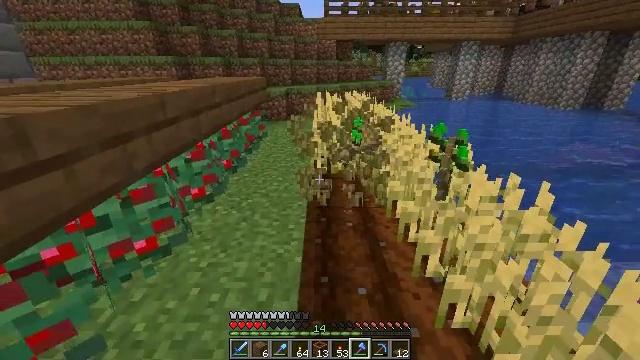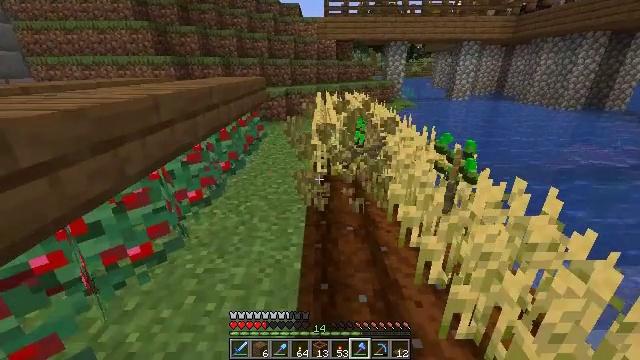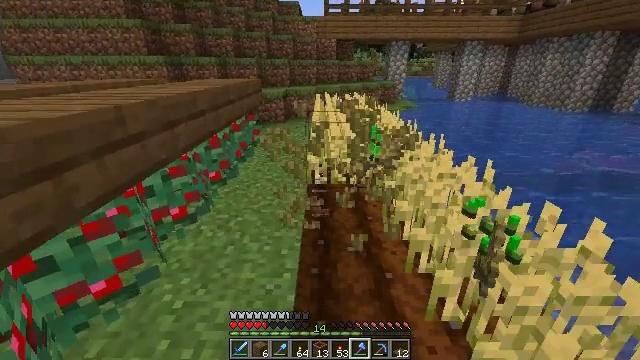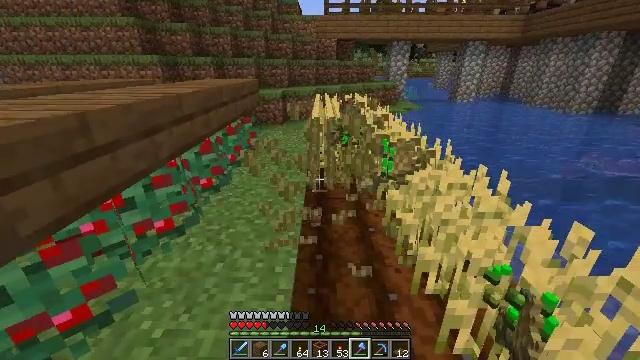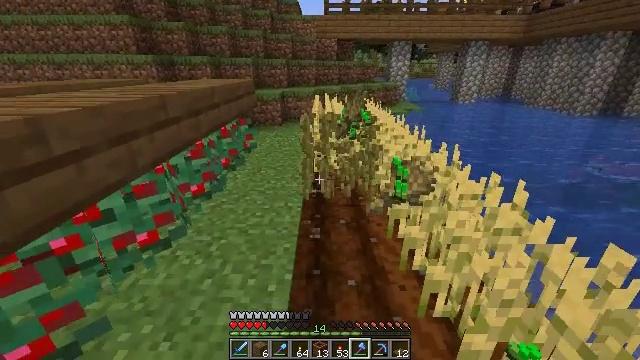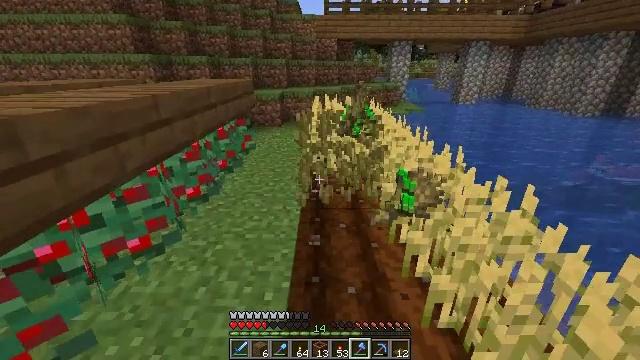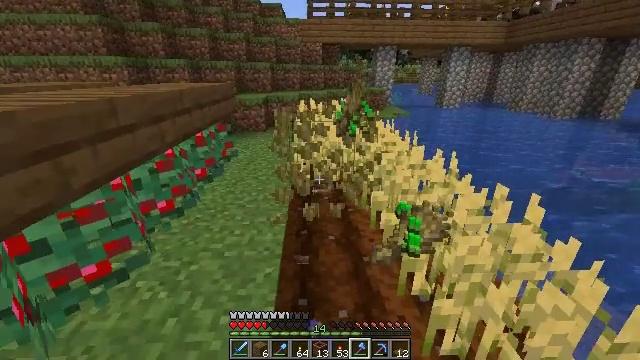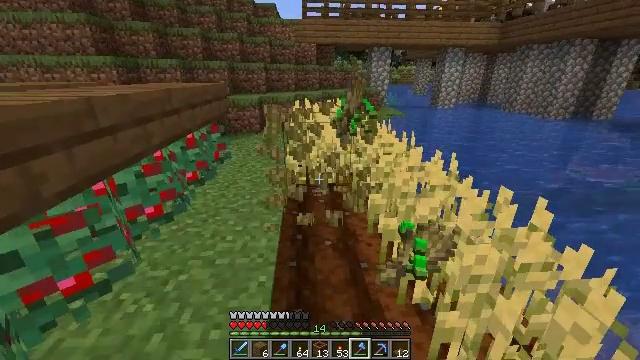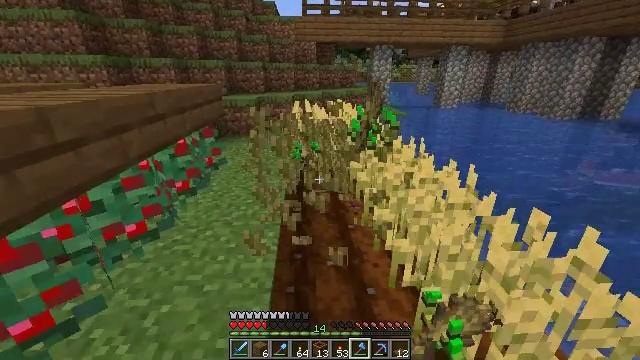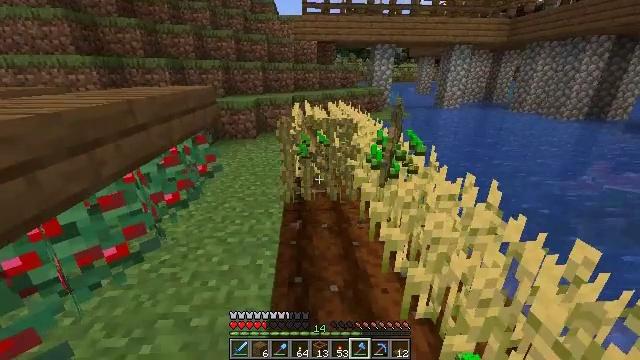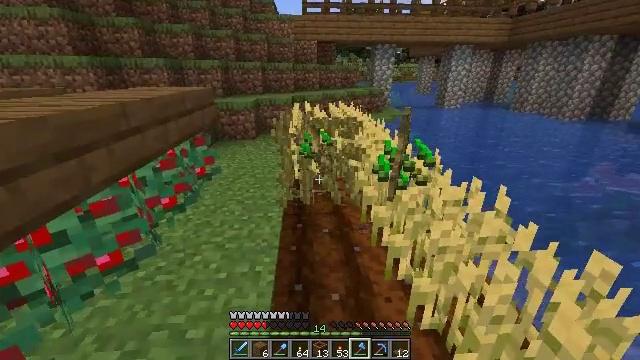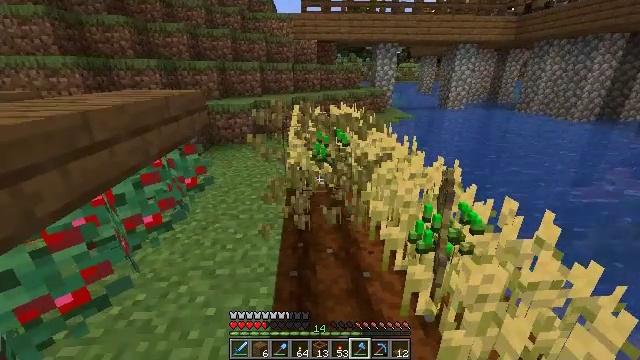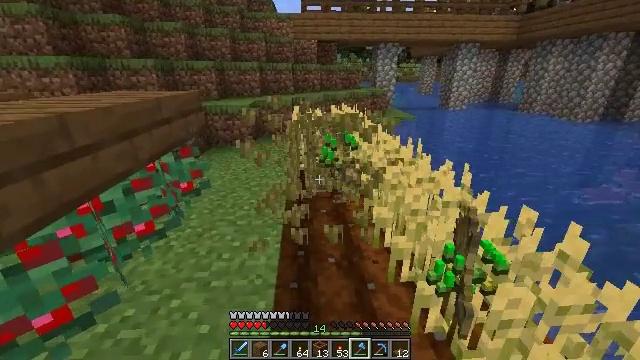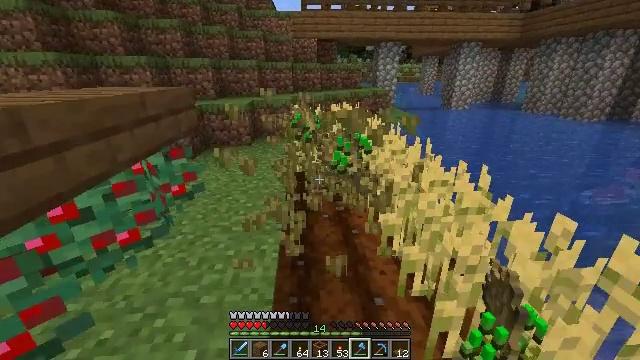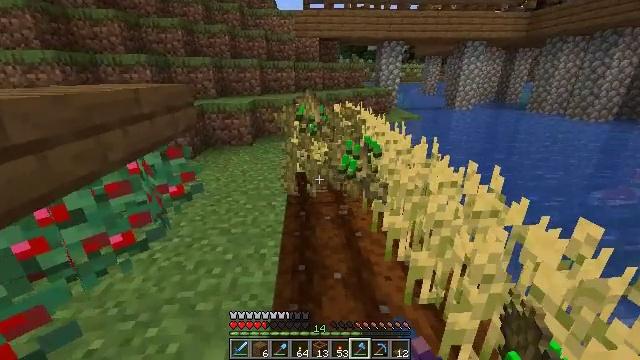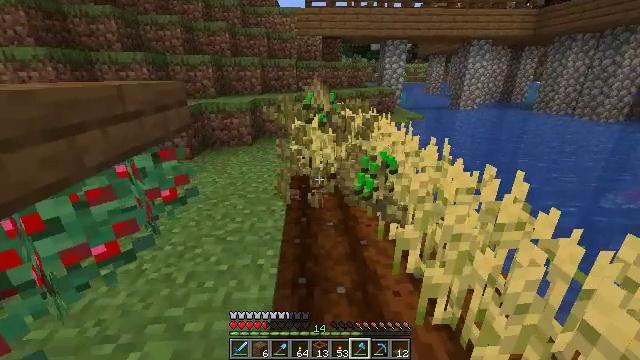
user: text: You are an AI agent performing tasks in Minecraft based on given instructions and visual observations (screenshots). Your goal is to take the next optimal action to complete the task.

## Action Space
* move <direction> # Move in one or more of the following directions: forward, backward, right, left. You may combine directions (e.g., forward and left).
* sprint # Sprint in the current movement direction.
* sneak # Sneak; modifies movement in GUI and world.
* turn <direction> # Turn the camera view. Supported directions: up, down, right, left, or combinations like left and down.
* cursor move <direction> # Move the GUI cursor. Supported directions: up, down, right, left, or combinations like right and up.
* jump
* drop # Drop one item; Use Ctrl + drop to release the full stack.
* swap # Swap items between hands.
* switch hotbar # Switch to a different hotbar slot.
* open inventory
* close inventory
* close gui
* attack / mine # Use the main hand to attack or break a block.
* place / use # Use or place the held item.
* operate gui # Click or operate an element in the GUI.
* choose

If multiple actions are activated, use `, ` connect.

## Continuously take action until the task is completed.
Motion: motion action
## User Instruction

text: Destroy the wheat to collect it.
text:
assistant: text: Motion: move forward, attack / mine
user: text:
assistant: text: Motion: move forward, attack / mine
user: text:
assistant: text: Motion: move forward, attack / mine
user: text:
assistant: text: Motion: move forward, attack / mine
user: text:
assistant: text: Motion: move forward, attack / mine
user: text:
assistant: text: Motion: move forward, turn right, attack / mine
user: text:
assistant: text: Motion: move forward, turn right
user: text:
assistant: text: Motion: move forward, attack / mine
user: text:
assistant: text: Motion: move forward, attack / mine
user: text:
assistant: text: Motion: move forward, attack / mine
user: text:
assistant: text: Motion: move forward
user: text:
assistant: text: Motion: move forward, attack / mine
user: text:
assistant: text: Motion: move forward, attack / mine
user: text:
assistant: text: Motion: move forward, attack / mine
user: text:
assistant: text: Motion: move forward
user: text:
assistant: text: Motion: move forward, attack / mine
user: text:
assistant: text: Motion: move forward, attack / mine
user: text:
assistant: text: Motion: move forward, attack / mine
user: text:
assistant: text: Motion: move forward, attack / mine
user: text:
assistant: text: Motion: move forward, attack / mine
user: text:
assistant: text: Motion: move forward, attack / mine
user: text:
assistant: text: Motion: move forward
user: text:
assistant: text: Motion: move forward, attack / mine
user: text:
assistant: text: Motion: move forward, attack / mine
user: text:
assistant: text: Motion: move forward, attack / mine
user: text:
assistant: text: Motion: move forward
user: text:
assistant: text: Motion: move forward
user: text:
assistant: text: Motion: move forward
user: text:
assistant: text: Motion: move forward
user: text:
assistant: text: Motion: move forward